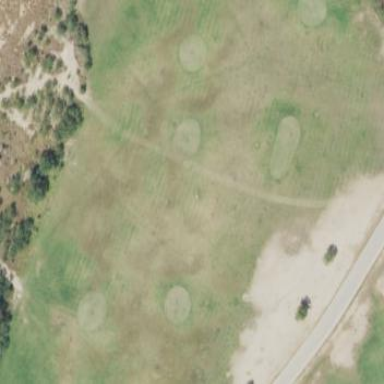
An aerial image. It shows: Grassy area used as driving range for golf.